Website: apple
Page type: receipt
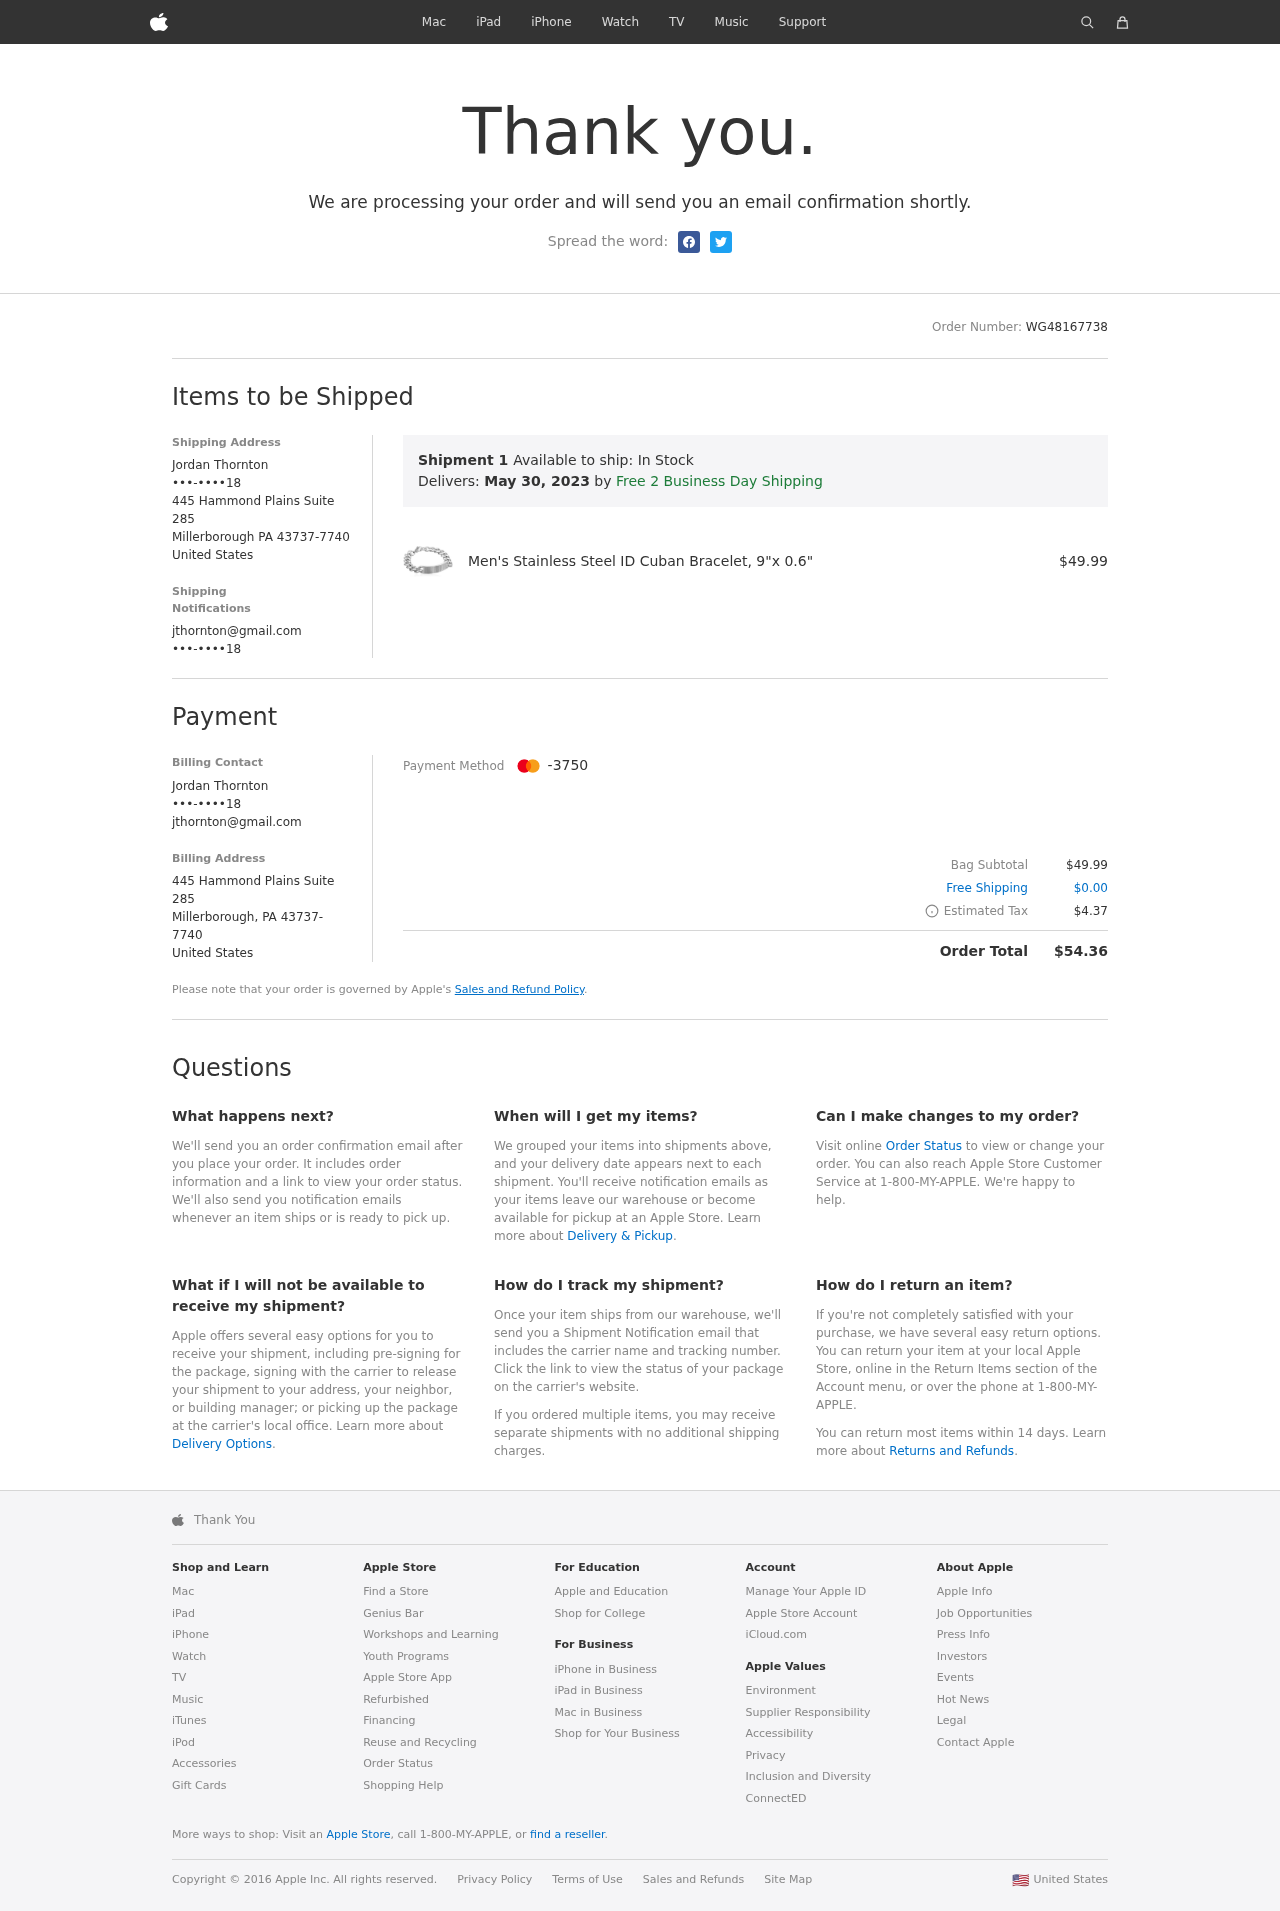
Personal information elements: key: PII_CARD_LAST4
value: -3750
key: PII_CITY
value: Millerborough
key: PII_COUNTRY
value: United States
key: PII_EMAIL
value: jthornton@gmail.com
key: PII_EMAIL2
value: jthornton@gmail.com
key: PII_FULLNAME
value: Jordan Thornton
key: PII_FULLNAME2
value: Jordan Thornton
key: PII_PHONE
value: •••-••••18
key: PII_PHONE2
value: •••-••••18
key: PII_PHONE3
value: •••-••••18
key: PII_POSTCODE_FULL
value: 43737-7740
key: PII_STATE_ABBR
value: PA
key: PII_STREET
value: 445 Hammond Plains Suite 285
Product elements: key: PRODUCT1_NAME
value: Men's Stainless Steel ID Cuban Bracelet, 9"x 0.6"
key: PRODUCT1_PRICE
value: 49.99
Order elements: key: ORDER_ID
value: WG48167738
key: ORDER_DELIVERY_DATE
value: May 30, 2023
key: ORDER_SUBTOTAL
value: $49.99
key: ORDER_SHIPPING_COST
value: $0.00
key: ORDER_TAX
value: $4.37
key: ORDER_TOTAL
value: $54.36